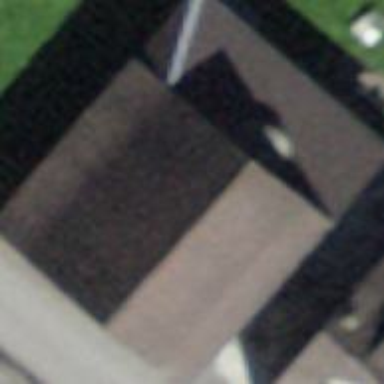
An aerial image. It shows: Barn.